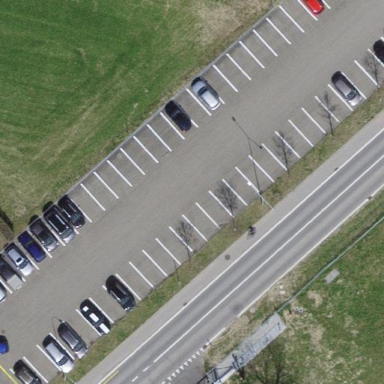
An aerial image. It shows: Parking area.